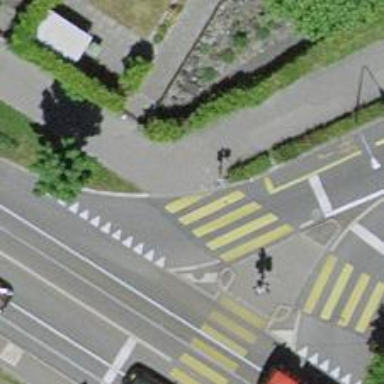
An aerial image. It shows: Asphalt footway with marked crossing equipped with traffic signals.